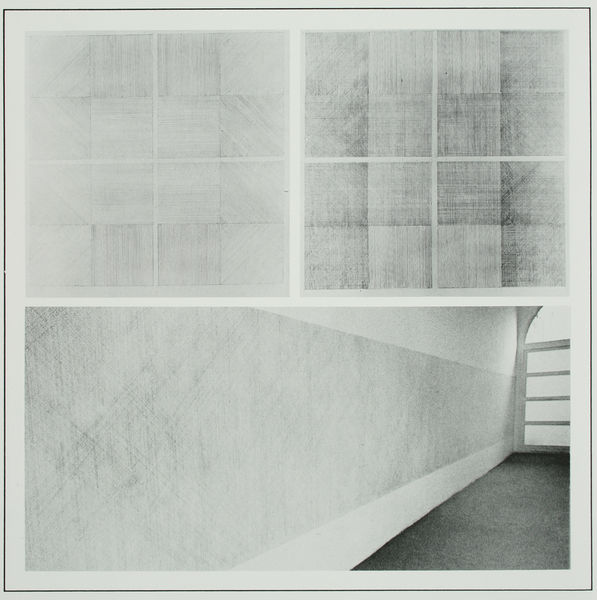
Titel: Wall Drawings with different Line Directions
Künstler: Sol Lewitt
Schlagwörter: schatten, weiß, grau, kariert, licht, raum, schwarz, muster, wand, band, bild, boden, zwei, grafik, linien, wandmalerei, foto, karos, gang, linie, minimalistisch, schraffur, ausstellung, quadrate, struktur, museum, sol, wandbild, verlauf, geometrie, lewitt, vierecke, installation, rasterung, minimal art, lewitt 100